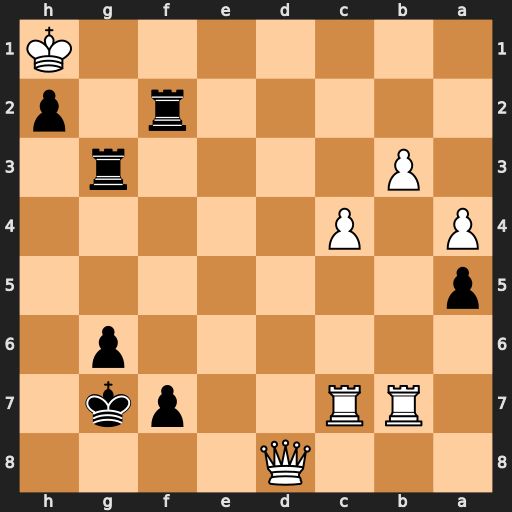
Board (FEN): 3Q4/1RR2pk1/6p1/p7/P1P5/1P4r1/5r1p/7K
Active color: b
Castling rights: -
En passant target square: -
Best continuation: Rg1#